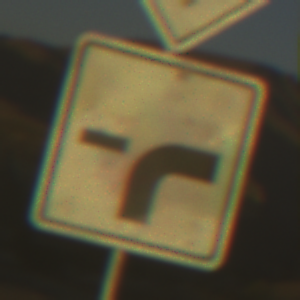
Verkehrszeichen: VerlaufVorfahrtsstrasse9
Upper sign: Vorfahrtsstrasse
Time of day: SunriseSunset
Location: Outdoor (Nature)
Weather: Clear
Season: NotSpecified
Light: Natural